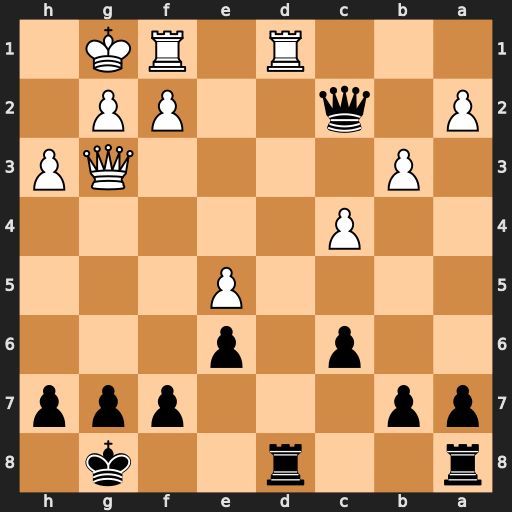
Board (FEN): r2r2k1/pp3ppp/2p1p3/4P3/2P5/1P4QP/P1q2PP1/3R1RK1
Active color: b
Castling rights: -
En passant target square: -
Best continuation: Rxd1 Rxd1 Qxd1+